Field crop: maize
Growth stage: 2
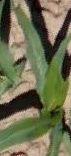
Species: maize